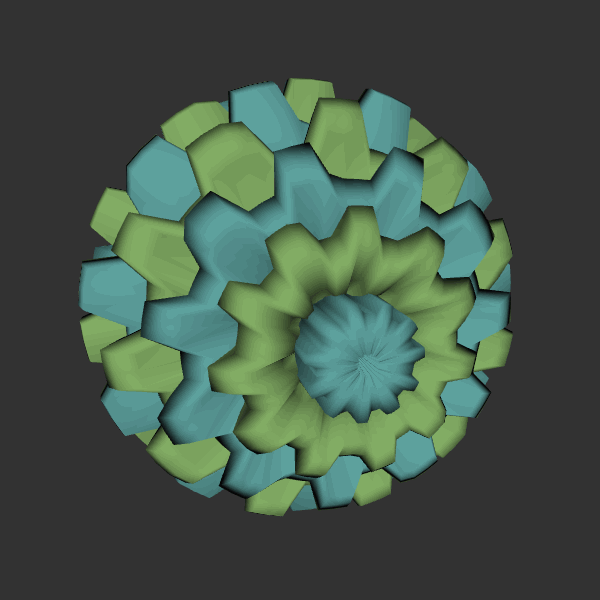
Background: dark